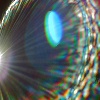
Label: sunburn